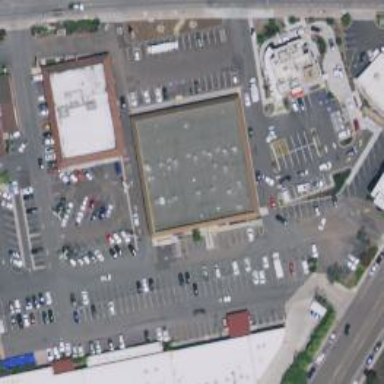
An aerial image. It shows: Swimming pool shop.